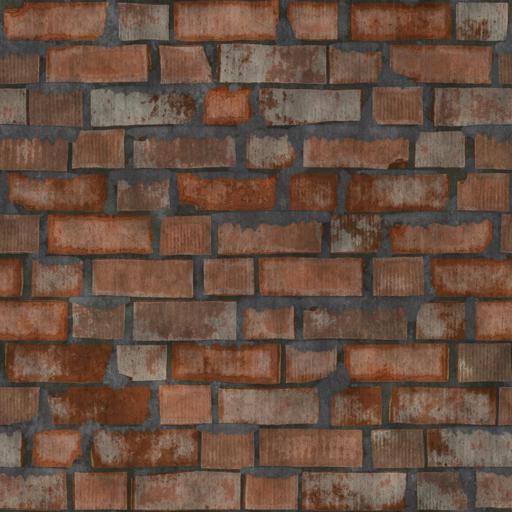
Tags: brick bricks mortar orange sloppy stone wall